Question: I have implemented the <URL>.
The program is supposed to read data from a file and then work on it. But this function has nothing to do with those data. I have hard coded it to work.
The method that implements the algorithm is named (unreachableStates)
DEBUG I: So I went thorough the code, and found out that the problem is the loop that surround the expression | temp.add(transitionTable[j][i]) |. This will work for the first 2 iterations, but after that it will not consider all the states. Now the challenge is to fix it.

'''
package dRegAut;
import java.io.*;
import java.util.ArrayList;
import java.util.Iterator;
public class dfamin {
// Global variables to hold data from the file
private int numStates,numAlphabets,numFinalStates;
private char alphabets[];
private boolean finalStates[];
private int [][] transitionTable;
/**
* @param args
* @throws IOException
* @throws Numberfor matException
*/
public static void main(String[] args) throws Numberfor matException, IOException {
int numStates,numAlphabets,numFinalStates;
char alphabets[];
boolean finalStates[];
int [][] transitionTable;
// Take file name and open a stream to read it
FileInputStream fileStream = new FileInputStream("/path/to/file/trace");
BufferedReader br = new BufferedReader(new InputStreamReader(fileStream));
// Store each line from the file
String line;
// Read each line from file
while((line = br.readLine()) != null){
// Read single spaced data from each line
String [] splittedLine = line.split(" ");
// Read numStates,numAlphabets from the line
numStates = Integer.parseInt(splittedLine[0]);
numAlphabets = Integer.parseInt(splittedLine[1]);
//for (int a=0;a<numAlphabets;a++){
//alphabets[a] = '0';
//}
transitionTable = new int[numStates][numAlphabets];
int tt= 2;
// Loop thorough the line and read transition table
for (int row=0;row<numStates;row++){
for (int col=0;col<numAlphabets;col++){
transitionTable[row][col] = Integer.parseInt(splittedLine[tt]);
tt++;
} // End of for -loop to go thorough alphabets
} // End of for -loop to go thorough states
// Read number of final states
numFinalStates = Integer.parseInt(splittedLine[2+numStates*numAlphabets]);
//System.out.println(numFinalStates);
// Read final states
int z=0;
finalStates = new boolean[numStates];
int start = 3+numStates*numAlphabets ;
int end = (3+(numStates*numAlphabets))+numFinalStates;
for (int fs=start;fs<end;fs++){
finalStates[ Integer.parseInt(splittedLine[fs])] = true;
//System.out.println(finalStates[z]);
z++;
} // End of for -loop to read all final states
dfamin x = new dfamin(numStates,numAlphabets,numFinalStates,finalStates,transitionTable);
//x.minimizer();
//System.out.println(x);
//System.out.println("======================");
int [][] ttt = {{1,2},{0,2},{1,0},{1,2}};
x.unreachableStates(4,2,ttt);
} // End of while-loop to read file
// Close the stream
br.close();
}
dfamin(int nS,int nA,int nFS,boolean fS[], int [][] tT){
numStates = nS;
numAlphabets = nA;
numFinalStates = nFS;
//alphabets = a;
finalStates = fS;
transitionTable = tT;
} // End of DFAMinimizer constructor
/*
* A method to minmize the dfa
*/
public void minimizer(){
} // End of minimizer method
/*
* A method to find unreachable states
*
*/
public void unreachableStates(int numStates, int numAlphabets, int [][] transitionTable){
// Initialize a list to hold temporary list of states in it
ArrayList<Integer> reachableStates =new ArrayList();
ArrayList<Integer> newStates = new ArrayList();
// Start from the state zero
reachableStates.add(0);
newStates.add(0);
// Temporary array to hold reachable states
ArrayList<Integer> temp = new ArrayList();
// Loop until there is data in newStates
do {
// Empty temp array
temp.clear();
for (int j=0;j<newStates.size();j++){
for (int i=0; i<numAlphabets;i++){
//System.out.printf("Alphabets:%d State:%ds ",i,j);
//System.out.printf("State:%d newStates:%d
",j, newStates.get(j));
//System.out.printf("transitionTable: %d
",transitionTable[j][i]);
temp.add(transitionTable[j][i]);
//System.out.printf("Temp[%d] = %d",i,temp.get(i));
//System.out.printf("Alphabets: %d", i);
} // End of for -loop to go thorough all characters
//System.out.printf("newStates: %d
",newStates.get(j));
} // End of for -loop to go thorough all elements of the newStates array list
//System.out.printf("newStateSize: %d",newStates.size());
// Clear newStates list
newStates.clear();
//System.out.printf("Temp Size: %d", temp.size());
// Add the elements that are in temp, but are not in reachableStates to newStates
for (int z=0;z<temp.size();z++){
for (int z1=0; z1<reachableStates.size();z1++){
// if the state was already present, don't add
if (temp.get(z) == reachableStates.get(z1)){
break;
}
if (temp.get(z) != reachableStates.get(z1) && z1 == reachableStates.size()-1){
//System.out.printf("Temp:%d reachableStates:%d z:%d z1:%d
",temp.get(z),reachableStates.get(z1),z,z1);
newStates.add(temp.get(z));
}
//System.out.printf("ReachableStates: %d ", reachableStates.get(z1));
} // End of for -loop to go thorough all reachableStates elements and check if a match
} // End of for -loop thorugh all temp states
//System.out.printf("NewStates Size after loop:%d
",newStates.size());
if (!newStates.isEmpty()){
// Add the newStates elements to reachable states
for (int y=0;y<newStates.size();y++){
//System.out.printf("newStates:%d newStatesSize:%d in %d",newStates.get(y),newStates.size(),y);
reachableStates.add(newStates.get(y));
}
}
/*
//System.out.println();
System.out.printf("reachable states:");
for (int y=0;y<reachableStates.size();y++){
System.out.printf("%d",reachableStates.get(y));
}
System.out.printf("End!
");
*/
} while(!newStates.isEmpty());
System.out.printf("Reachable sadfStates: ");
for (int w = 0;w<reachableStates.size()-1;w++){
System.out.printf(" %d ",reachableStates.get(w));
}
System.out.println();
} // End of unreachableStates method
}
'''
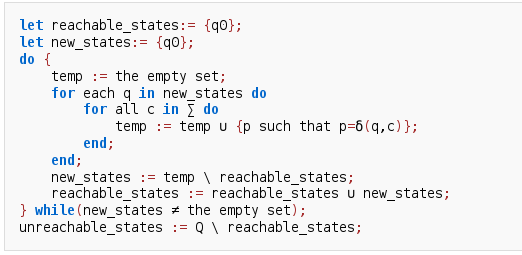
Answer: After an hour of debugging, got it working. I just had to change the problem that I mentioned in DEBUG I (in question). I changed it as following:
'''
transitionTable[newStates.get(j)][i]
'''